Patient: sex M, age 57
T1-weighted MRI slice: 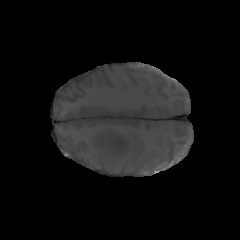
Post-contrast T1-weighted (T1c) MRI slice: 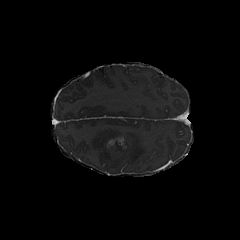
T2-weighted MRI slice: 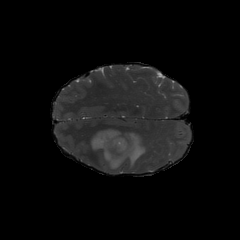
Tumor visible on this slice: yes
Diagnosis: Glioblastoma, IDH-wildtype
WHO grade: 4